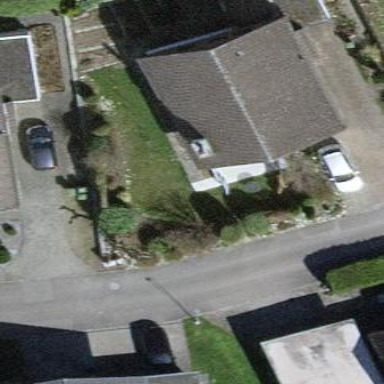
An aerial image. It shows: Detached building.